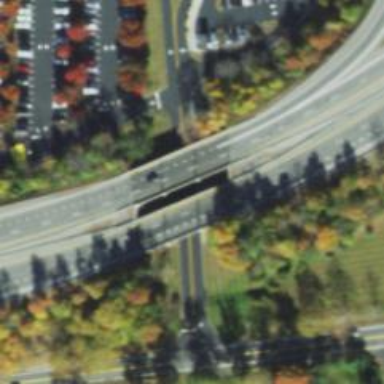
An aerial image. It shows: Primary highway expressway with bridge.